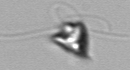
Label: Pyramimonas_longicauda